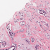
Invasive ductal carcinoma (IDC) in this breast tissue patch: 1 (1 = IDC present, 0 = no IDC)